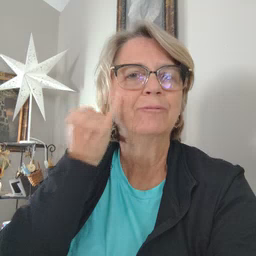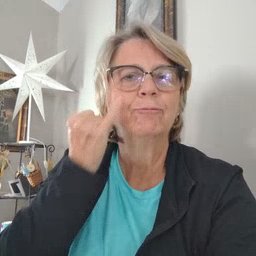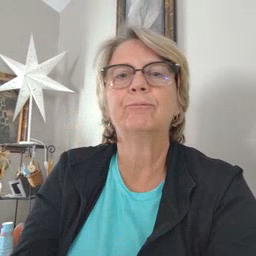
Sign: if